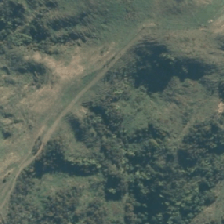
Land cover: grose_broom